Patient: sex F, age 19
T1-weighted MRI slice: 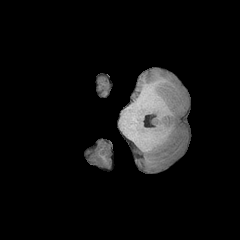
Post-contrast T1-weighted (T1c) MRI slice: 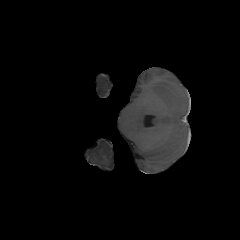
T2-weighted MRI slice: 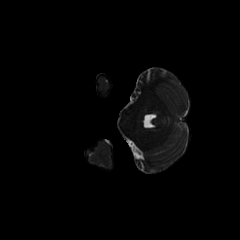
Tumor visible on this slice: no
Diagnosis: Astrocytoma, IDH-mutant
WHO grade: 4